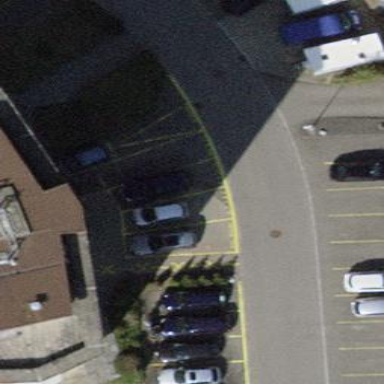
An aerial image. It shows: Parking available on the street side.